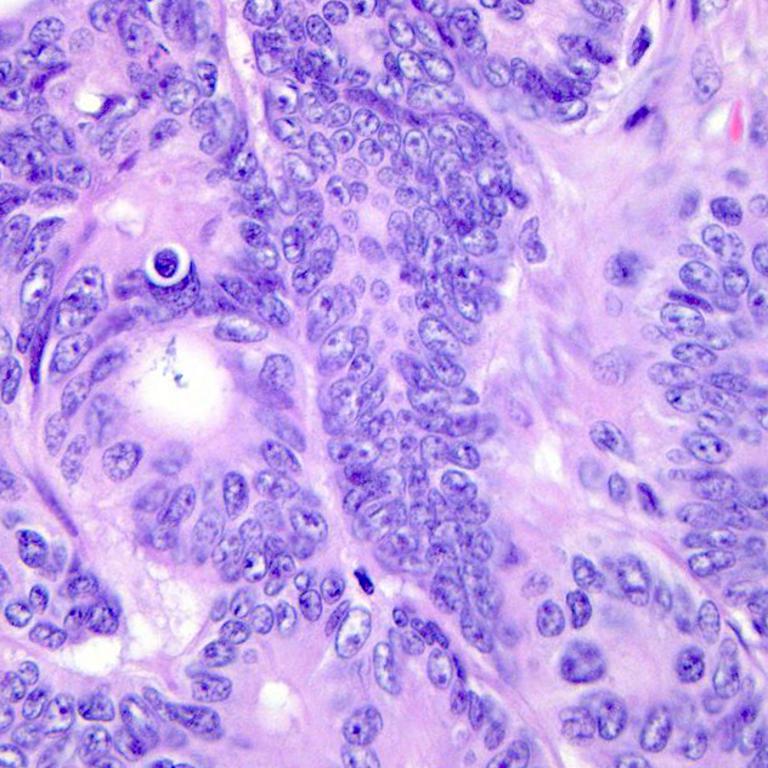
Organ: colon
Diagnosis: adenocarcinomas